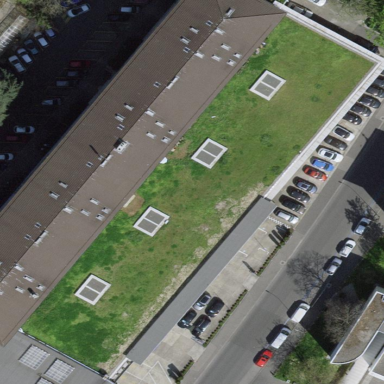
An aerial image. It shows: Group of garages.